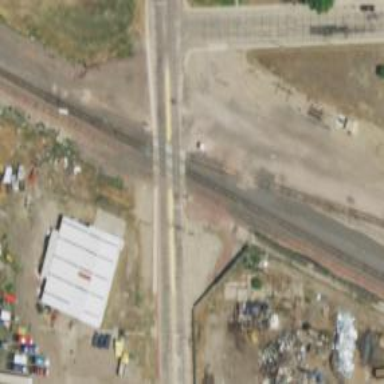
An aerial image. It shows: Railway level crossing.